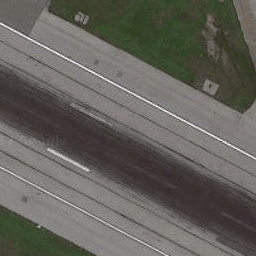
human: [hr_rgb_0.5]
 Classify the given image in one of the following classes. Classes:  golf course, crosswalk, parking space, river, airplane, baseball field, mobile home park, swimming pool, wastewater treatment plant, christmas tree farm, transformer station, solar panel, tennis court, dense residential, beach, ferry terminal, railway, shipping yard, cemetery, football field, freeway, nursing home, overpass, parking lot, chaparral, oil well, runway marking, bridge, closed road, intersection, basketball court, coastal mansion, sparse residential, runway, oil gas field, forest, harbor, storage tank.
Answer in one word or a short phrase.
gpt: runway